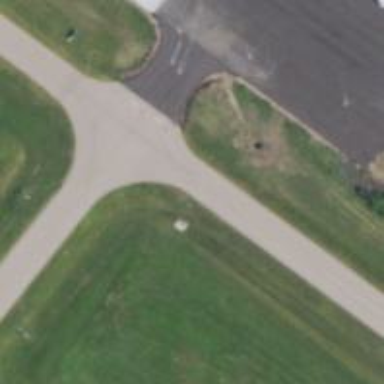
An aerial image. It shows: View of taxiway at the airport.